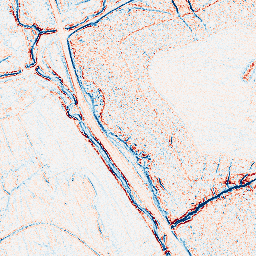
Category: edge_preserving
Decomposition family: bilateral
Decomposition parameters: d: 5
sigma_color: 50
sigma_space: 25
Upsampling method: regularized
Upsampling parameters: scale: 4
lambda_reg: 0.001
Upsampling scale: 4